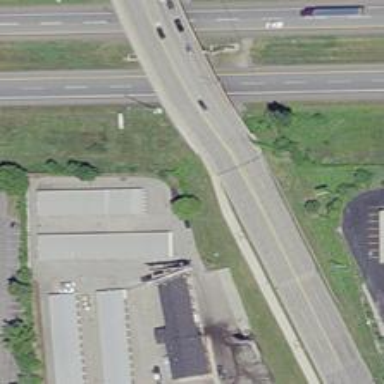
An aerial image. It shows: Secondary road with bridge and separate sidewalk.